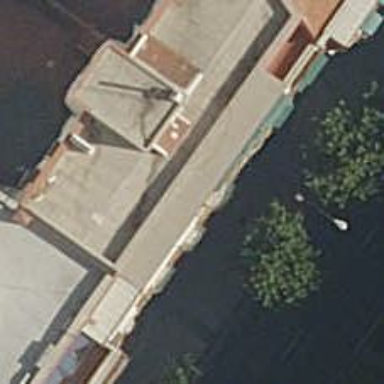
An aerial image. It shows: Restaurant.